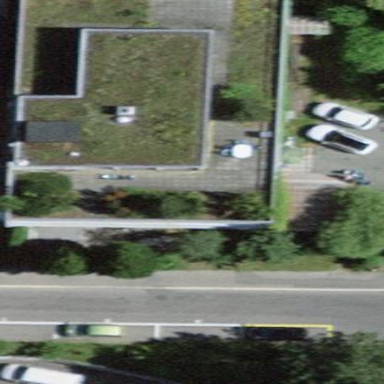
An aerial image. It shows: Building that serves as nursing home.